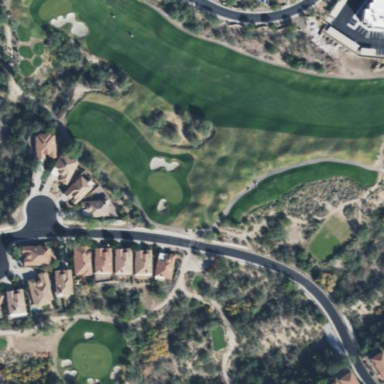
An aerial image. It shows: Rough grass area on golf course.